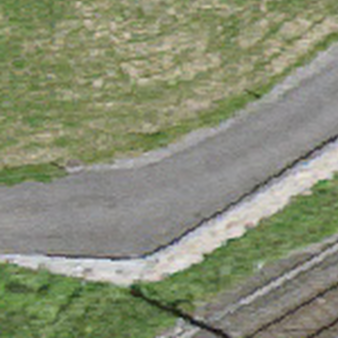
Label: other